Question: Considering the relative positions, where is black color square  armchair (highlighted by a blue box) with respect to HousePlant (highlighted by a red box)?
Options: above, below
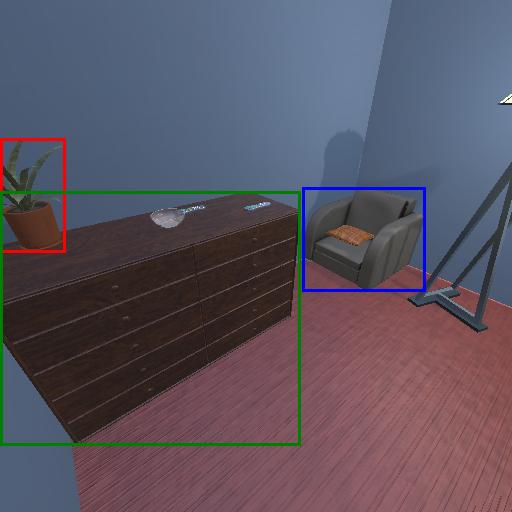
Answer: above